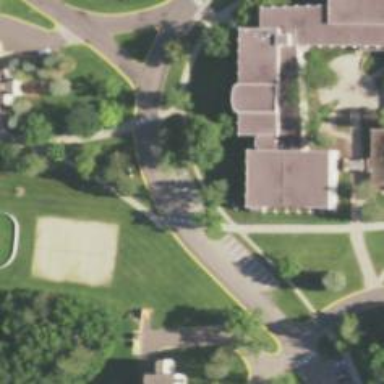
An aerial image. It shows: Residential road with asphalt surface and sidewalk on the left side.